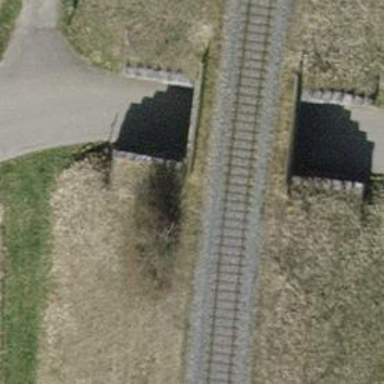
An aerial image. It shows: Bridge over single railway track.